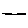
Label: line